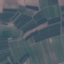
Label: PermanentCrop